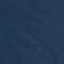
Land use / land cover class: SeaLake